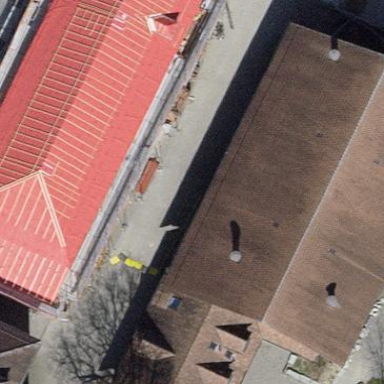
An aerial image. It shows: Building with tile roof.